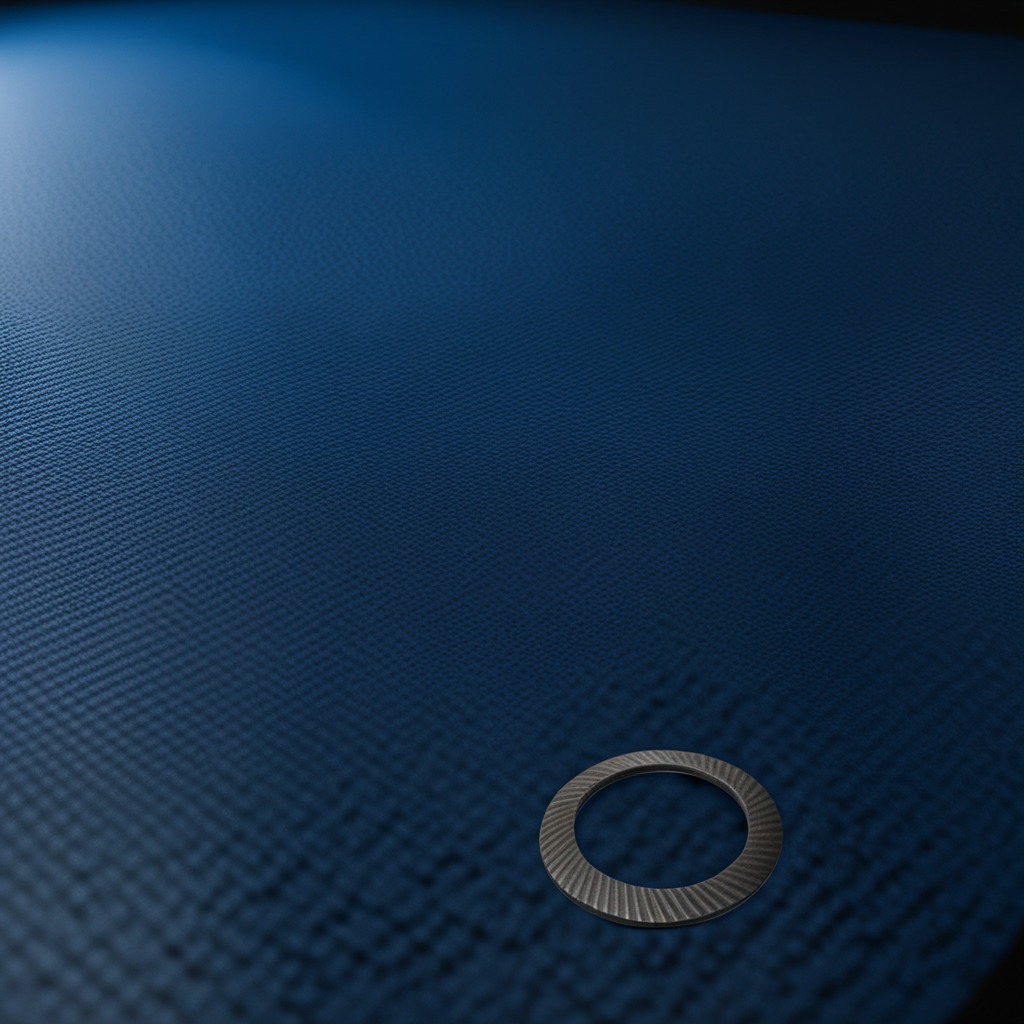
A flat metal washer lies on the granite tabletop.